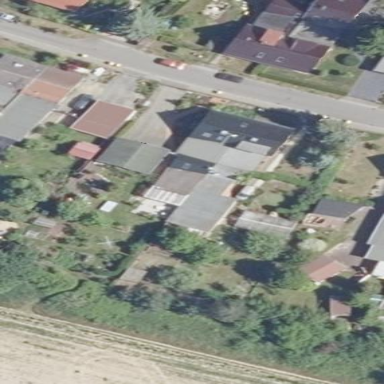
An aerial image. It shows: Semidetached house.